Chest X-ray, AP view. Patient: 58 years old, sex M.
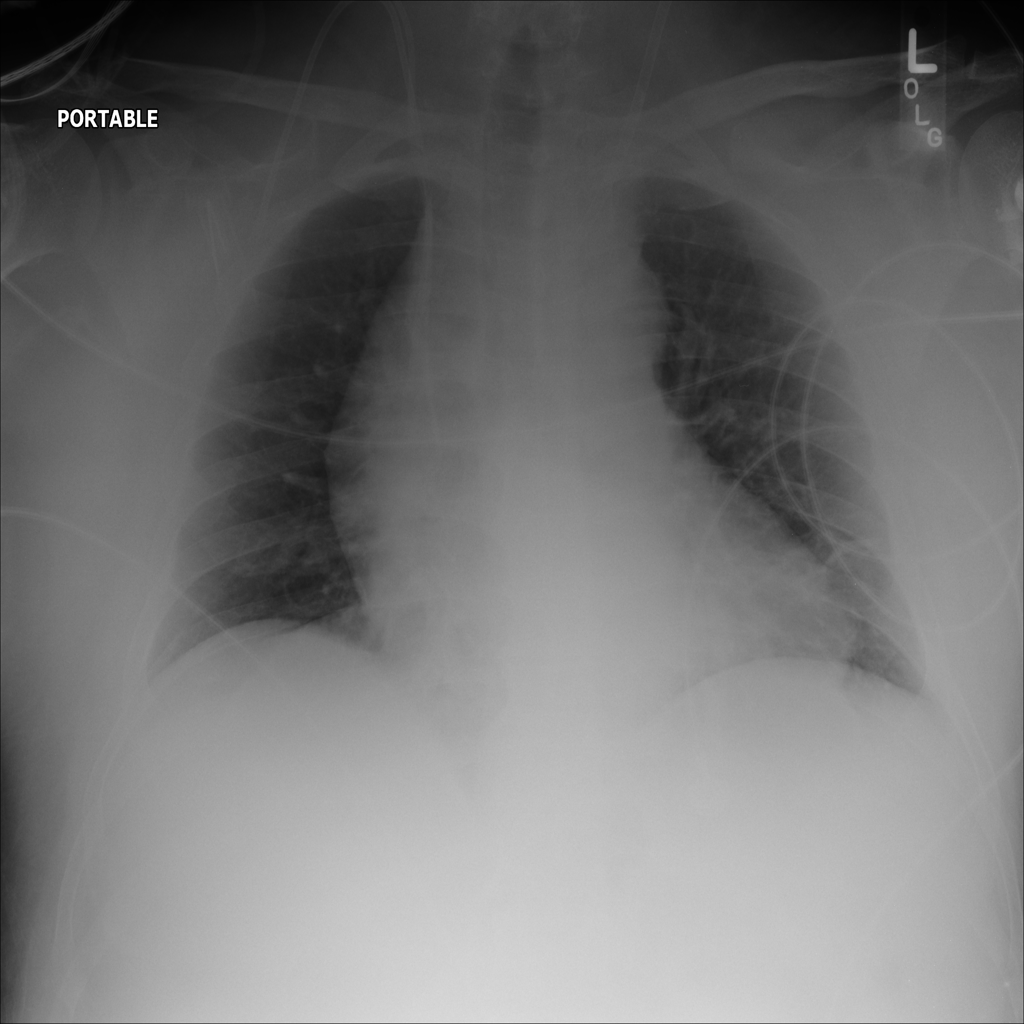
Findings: No Finding